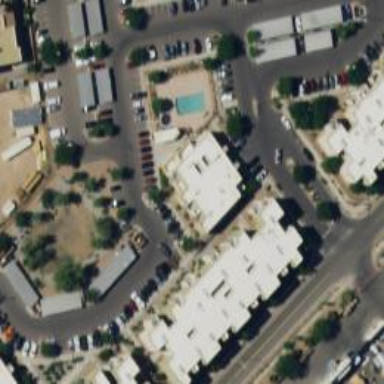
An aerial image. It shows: Residential area with apartments.